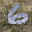
Label: 6